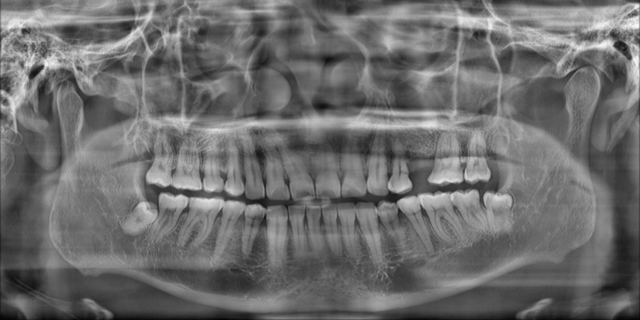
adult